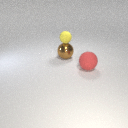
large brown metal sphere behind large red rubber sphere